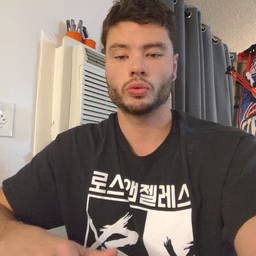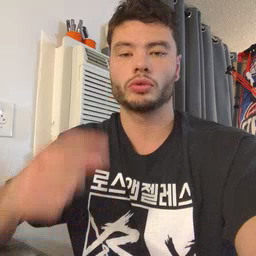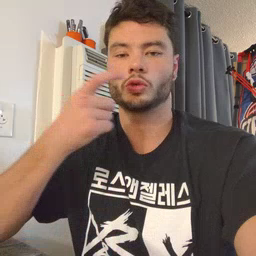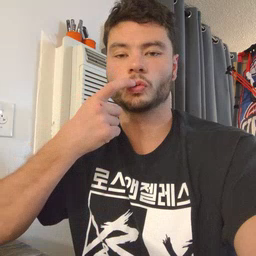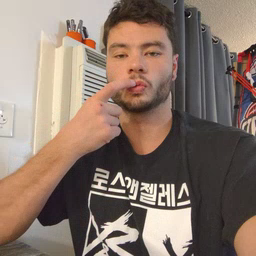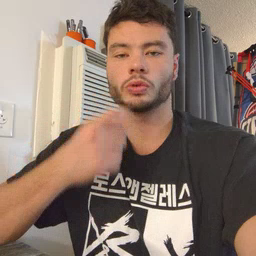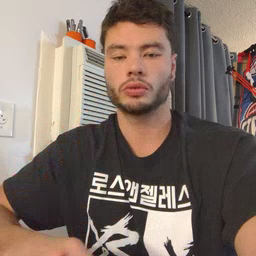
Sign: tooth